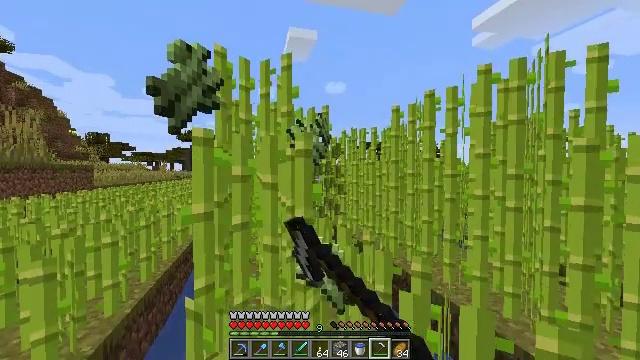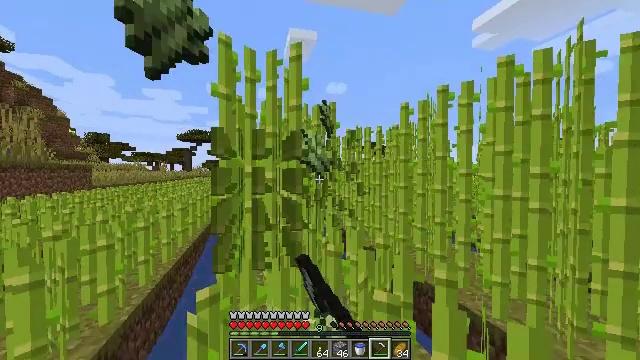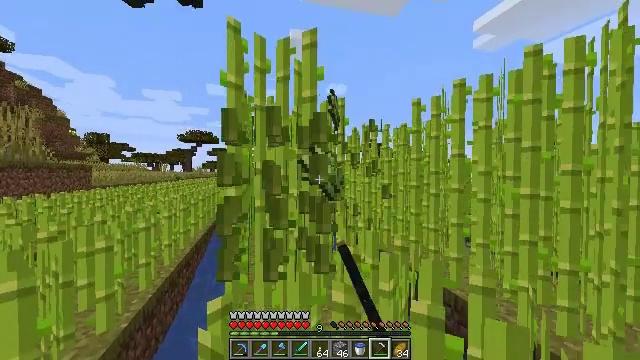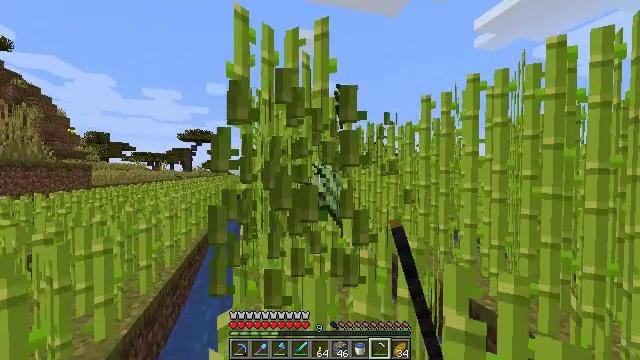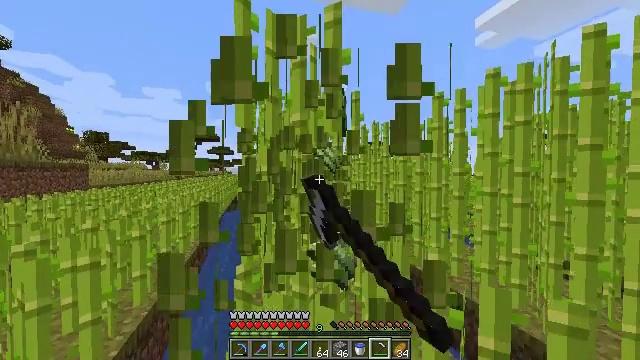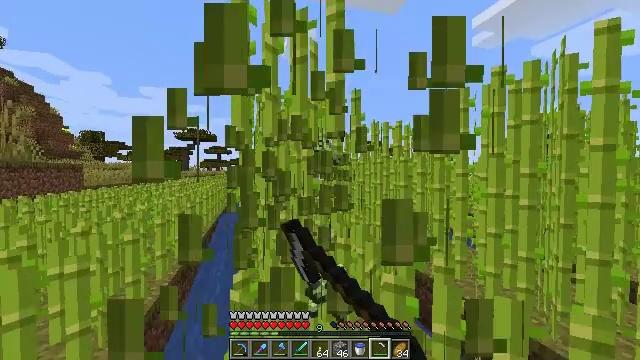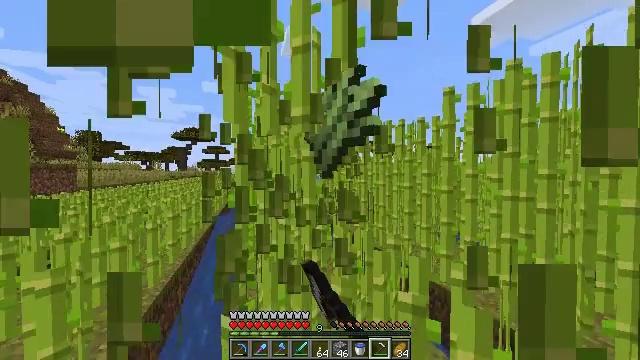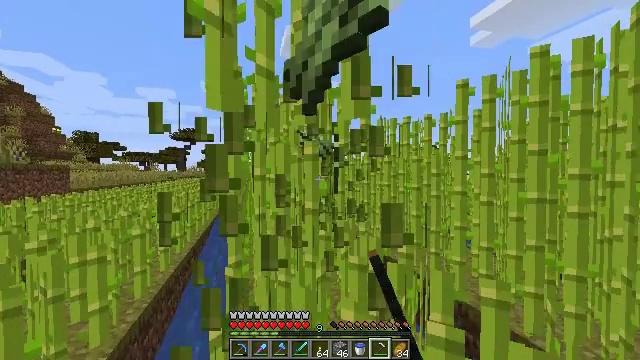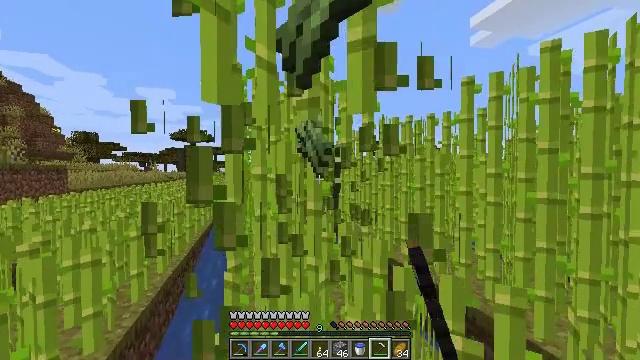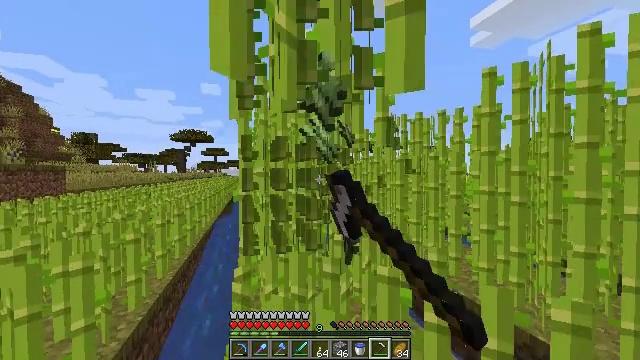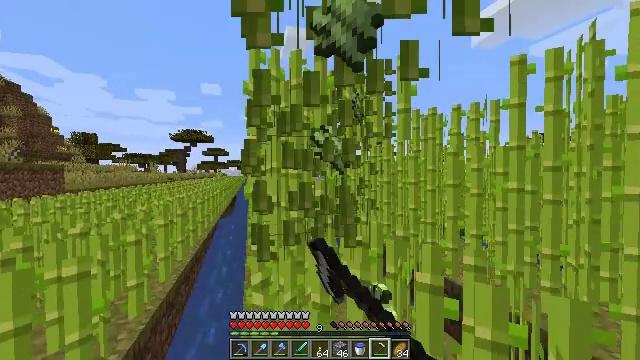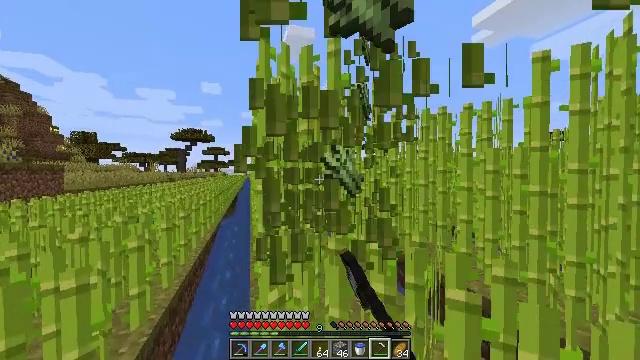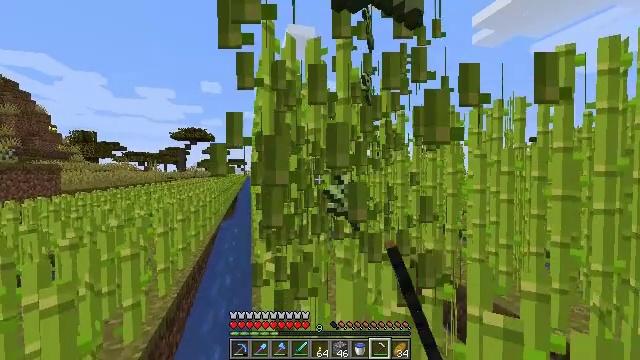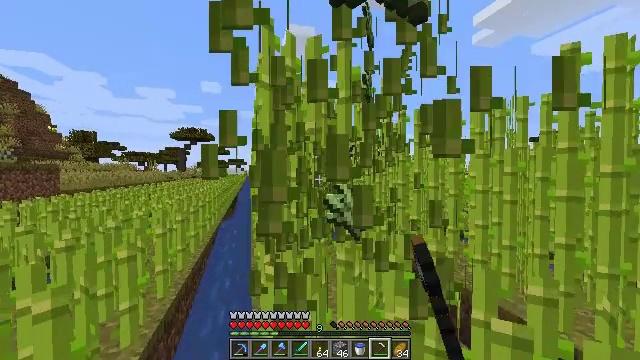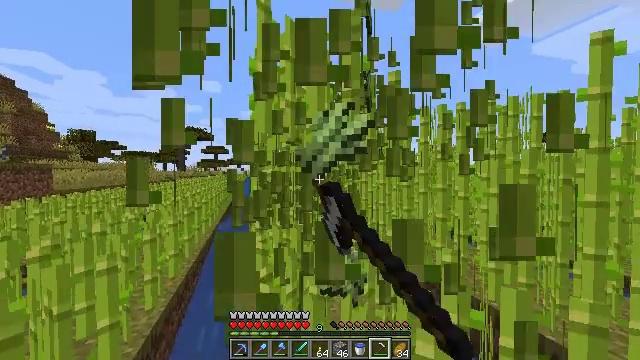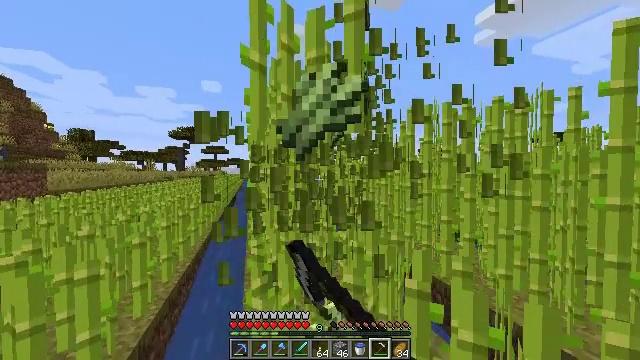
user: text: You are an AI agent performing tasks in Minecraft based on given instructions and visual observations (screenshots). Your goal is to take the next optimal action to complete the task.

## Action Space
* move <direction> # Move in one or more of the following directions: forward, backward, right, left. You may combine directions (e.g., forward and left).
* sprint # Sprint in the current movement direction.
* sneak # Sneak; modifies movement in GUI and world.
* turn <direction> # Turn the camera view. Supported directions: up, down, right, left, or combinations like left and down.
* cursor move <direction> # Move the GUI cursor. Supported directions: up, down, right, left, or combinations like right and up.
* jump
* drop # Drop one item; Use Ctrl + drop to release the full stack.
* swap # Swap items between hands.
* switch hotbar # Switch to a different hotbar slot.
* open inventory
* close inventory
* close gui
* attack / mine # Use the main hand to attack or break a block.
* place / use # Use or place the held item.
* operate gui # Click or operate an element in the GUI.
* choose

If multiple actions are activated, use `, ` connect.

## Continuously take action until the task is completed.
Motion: motion action
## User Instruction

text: Collect sugar cane near water sources.
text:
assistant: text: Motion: move forward and move left, attack / mine
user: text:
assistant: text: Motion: move forward and move left, attack / mine
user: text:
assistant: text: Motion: move forward, attack / mine
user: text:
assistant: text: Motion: move forward, attack / mine
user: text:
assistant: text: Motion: move forward, attack / mine
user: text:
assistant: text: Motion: move forward, attack / mine
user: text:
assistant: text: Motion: move forward, attack / mine
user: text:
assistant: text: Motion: move forward and move left, attack / mine
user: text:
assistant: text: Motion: move forward and move left, attack / mine
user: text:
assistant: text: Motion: move forward and move left, attack / mine
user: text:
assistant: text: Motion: move forward and move left, attack / mine
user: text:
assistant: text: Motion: move forward, attack / mine
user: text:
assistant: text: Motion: move forward, attack / mine
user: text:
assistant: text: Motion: move forward, attack / mine
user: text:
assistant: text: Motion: move forward, attack / mine
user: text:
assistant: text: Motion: move forward, attack / mine
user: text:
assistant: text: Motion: move forward, attack / mine
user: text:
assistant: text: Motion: move forward, attack / mine
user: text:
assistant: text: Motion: move forward and move left, attack / mine
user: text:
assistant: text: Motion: move forward and move left, attack / mine
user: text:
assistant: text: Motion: move forward and move left, attack / mine
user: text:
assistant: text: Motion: move forward and move left, attack / mine
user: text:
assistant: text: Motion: move forward, attack / mine
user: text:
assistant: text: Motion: move forward, attack / mine
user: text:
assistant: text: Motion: move forward, attack / mine
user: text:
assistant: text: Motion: move forward, attack / mine
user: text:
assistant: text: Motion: move forward, attack / mine
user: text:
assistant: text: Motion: move forward, attack / mine
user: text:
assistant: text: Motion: move forward, attack / mine
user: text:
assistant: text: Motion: move forward, attack / mine